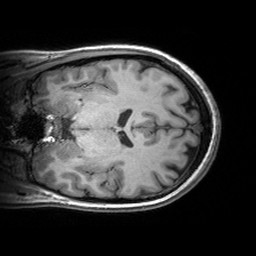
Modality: T1w
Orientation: coronal
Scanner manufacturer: siemens
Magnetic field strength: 3 T
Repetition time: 2.53 s
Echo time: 0.00299 s